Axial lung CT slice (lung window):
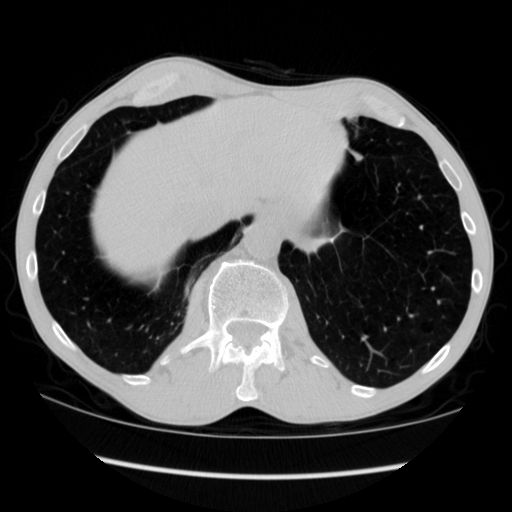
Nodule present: no